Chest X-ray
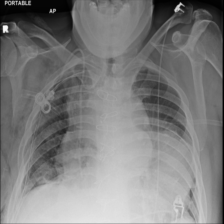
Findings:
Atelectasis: negative
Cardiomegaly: negative
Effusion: negative
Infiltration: negative
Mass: negative
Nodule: negative
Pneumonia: negative
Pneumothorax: positive
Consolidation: negative
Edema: negative
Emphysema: negative
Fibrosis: negative
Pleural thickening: negative
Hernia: negative